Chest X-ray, PA view. Patient: 74 years old, sex M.
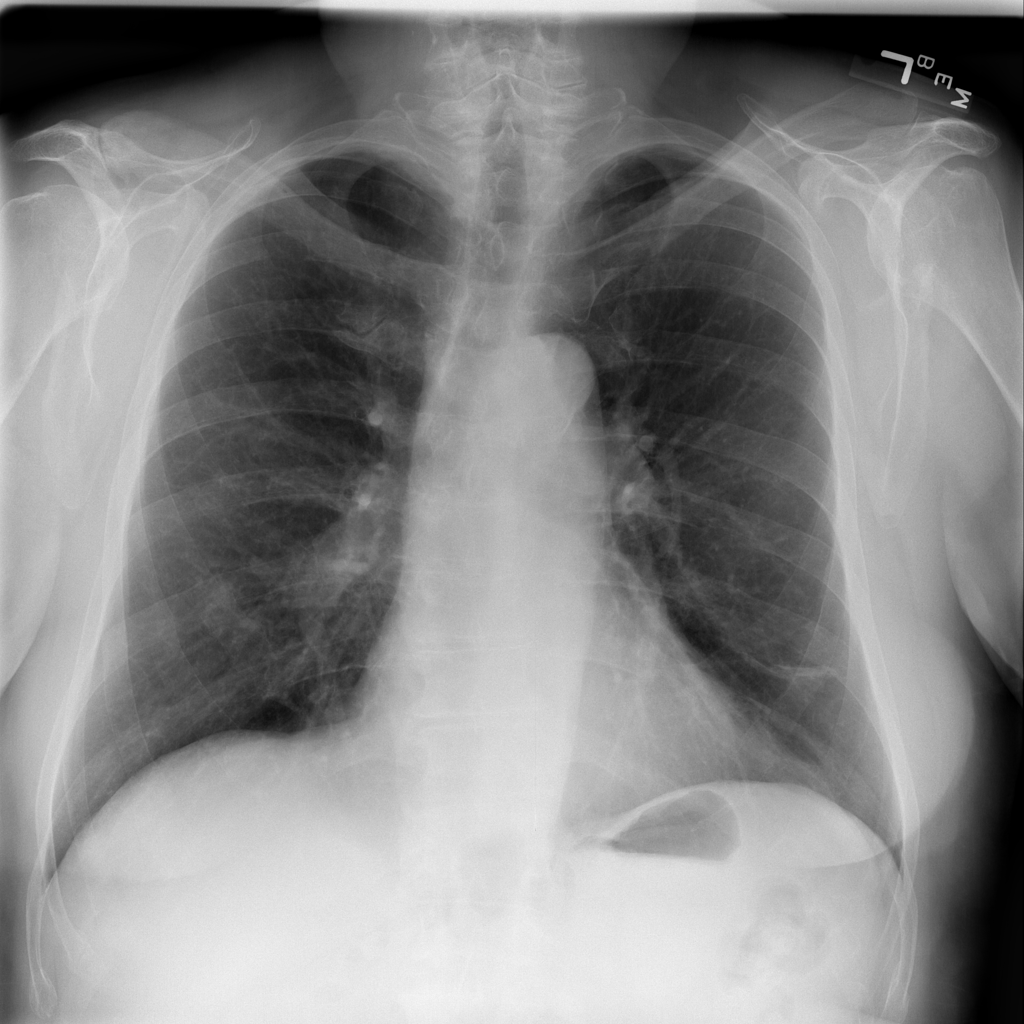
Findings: Atelectasis